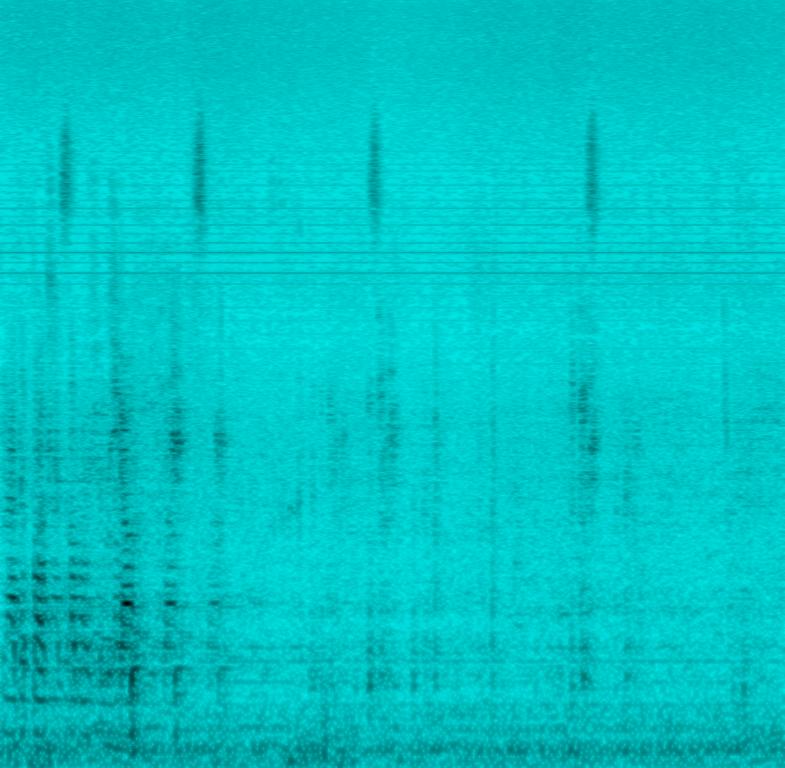
This is the live performance of an Islamic nasheed. There is no instrument in this piece. There is a male vocalist singing the piece in a devotional manner. This piece could be used in Islamic social media content/Islamic radio stations.